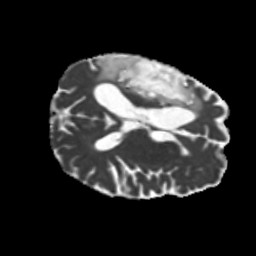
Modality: MD
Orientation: axial
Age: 64
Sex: male
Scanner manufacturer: siemens
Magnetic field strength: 3 T
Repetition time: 5.25 s
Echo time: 0.08 s